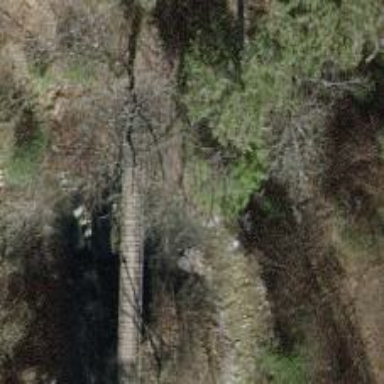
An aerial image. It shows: Path on bridge.